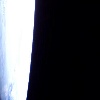
Label: space